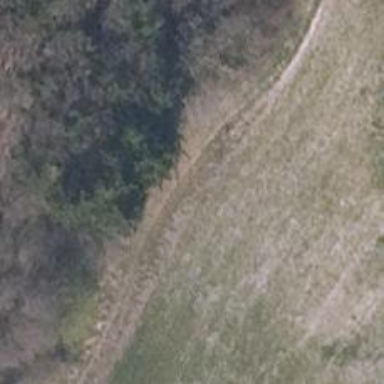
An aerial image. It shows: Dirt path with grade 5 tracktype.